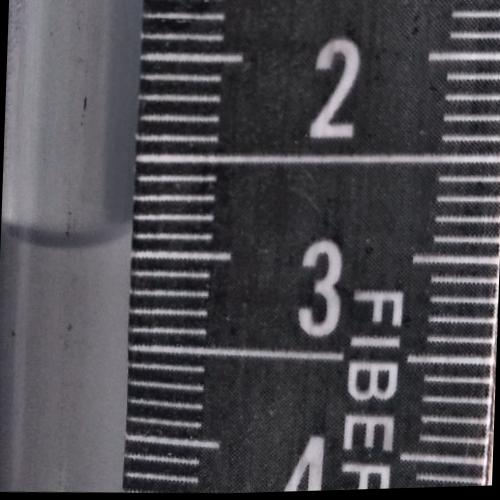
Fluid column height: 2.9 cm